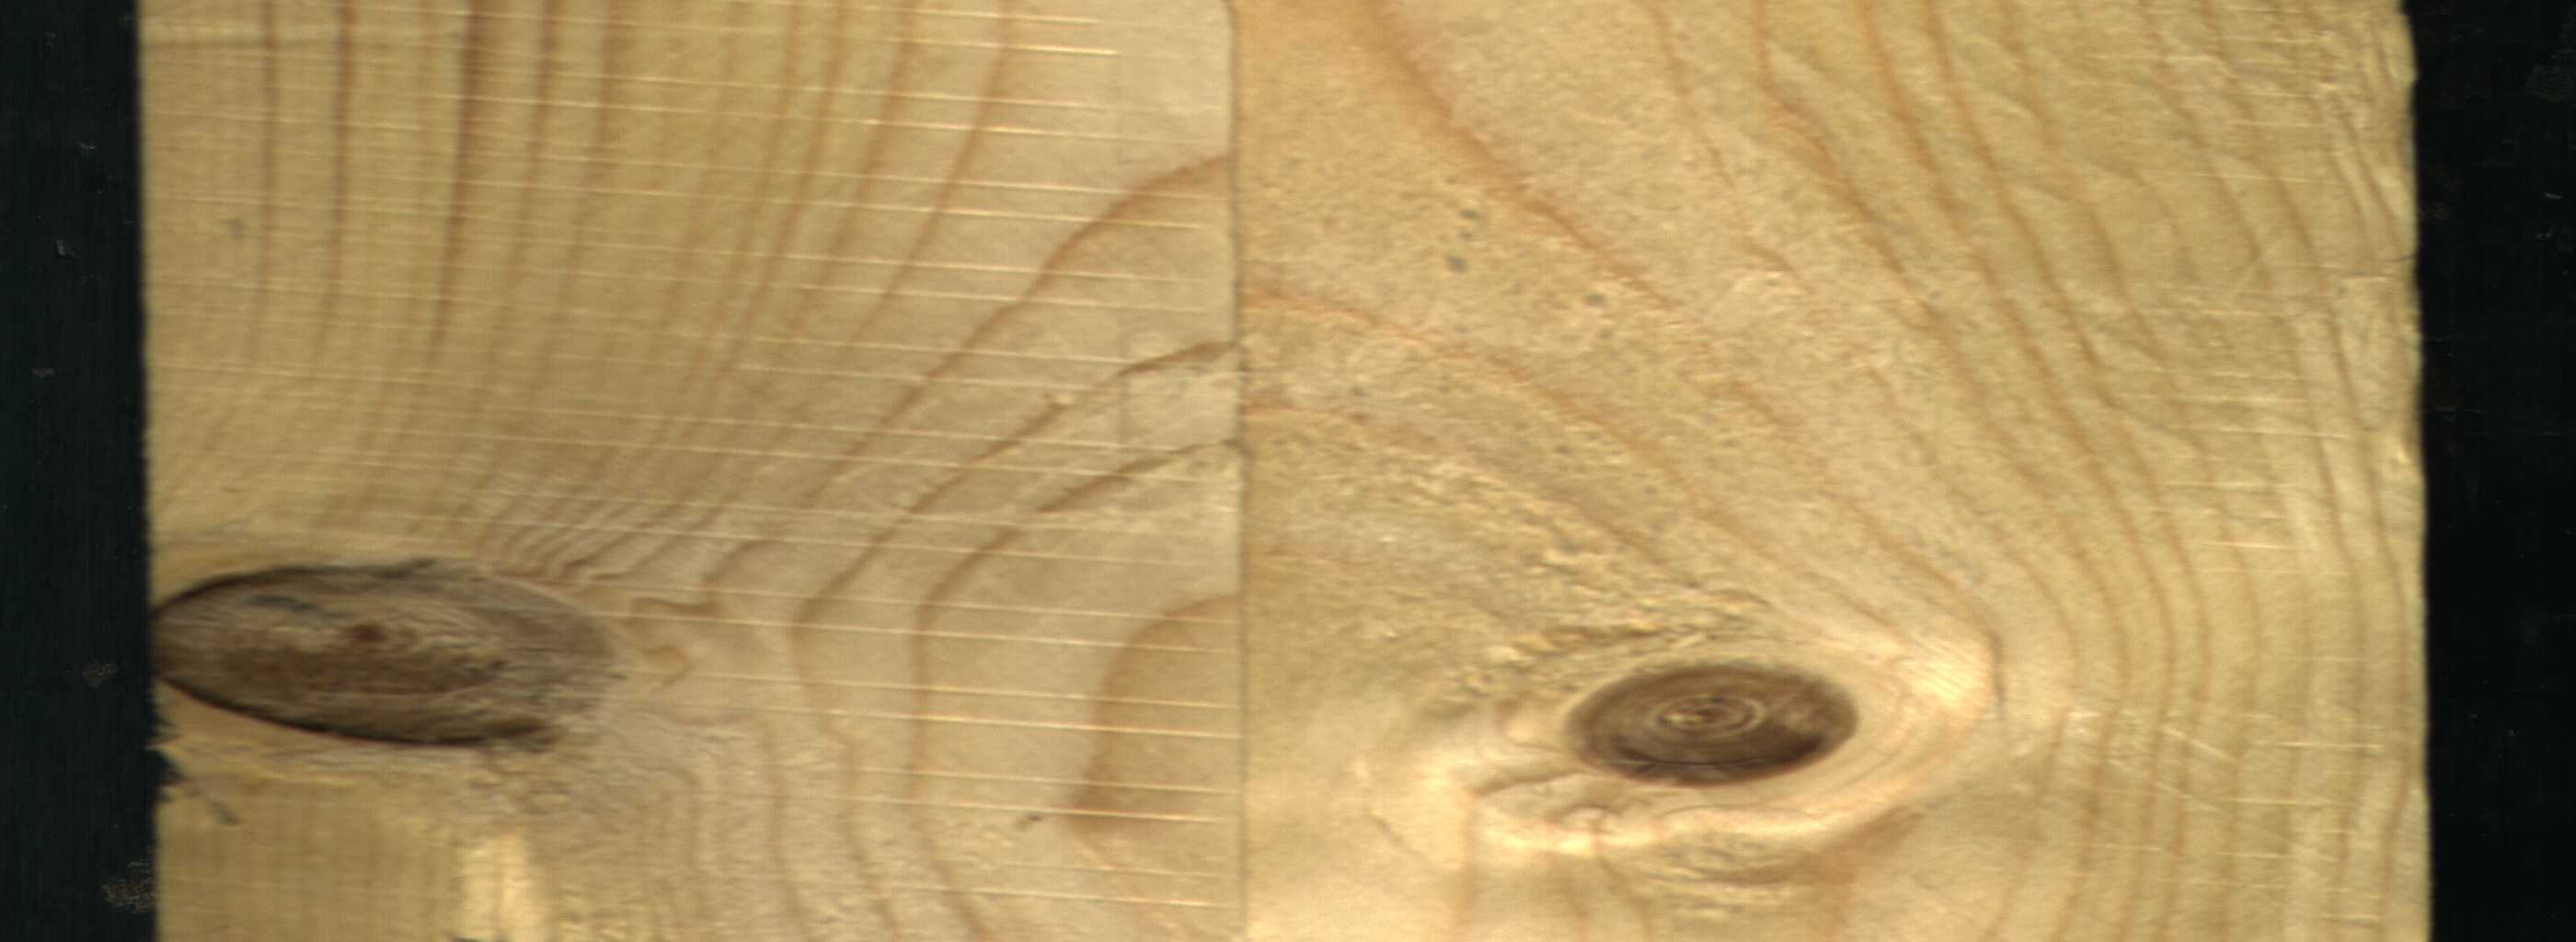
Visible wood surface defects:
Live_Knot
Live_Knot